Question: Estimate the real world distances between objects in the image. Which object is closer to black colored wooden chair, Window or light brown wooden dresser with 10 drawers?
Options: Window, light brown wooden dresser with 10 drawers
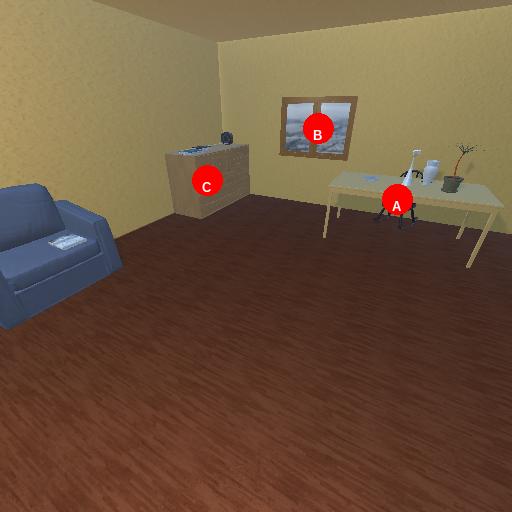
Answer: Window